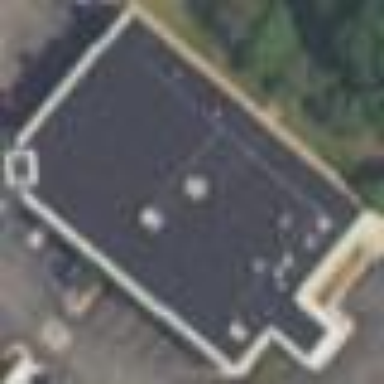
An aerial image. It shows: Retail building.